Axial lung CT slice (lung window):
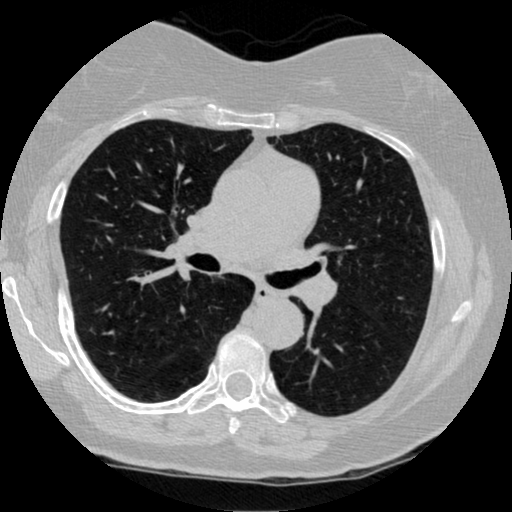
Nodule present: no